Field crop: maize
Growth stage: 2
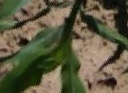
Species: maize